Interaction volume radius: 10 \u00c5
Interaction volume height: 20 \u00c5
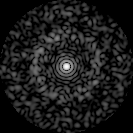
Disorder parameter: 0.8409